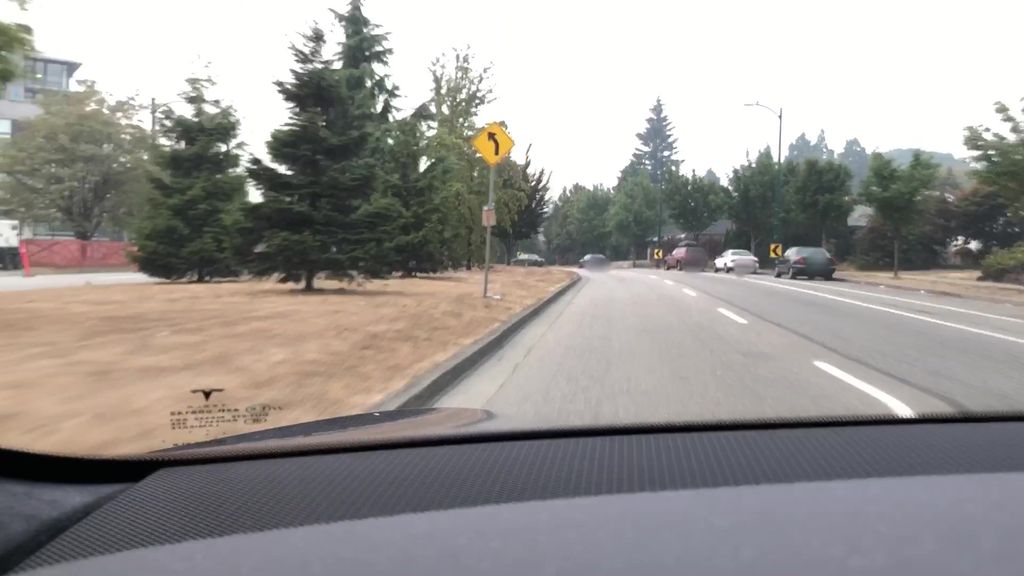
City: vancouver